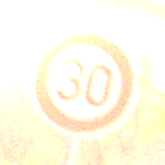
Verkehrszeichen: Geschwindigkeit30
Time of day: SunriseSunset
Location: Roofed (Suburban)
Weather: Clear
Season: NotSpecified
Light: Natural